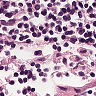
Metastatic tissue present: no